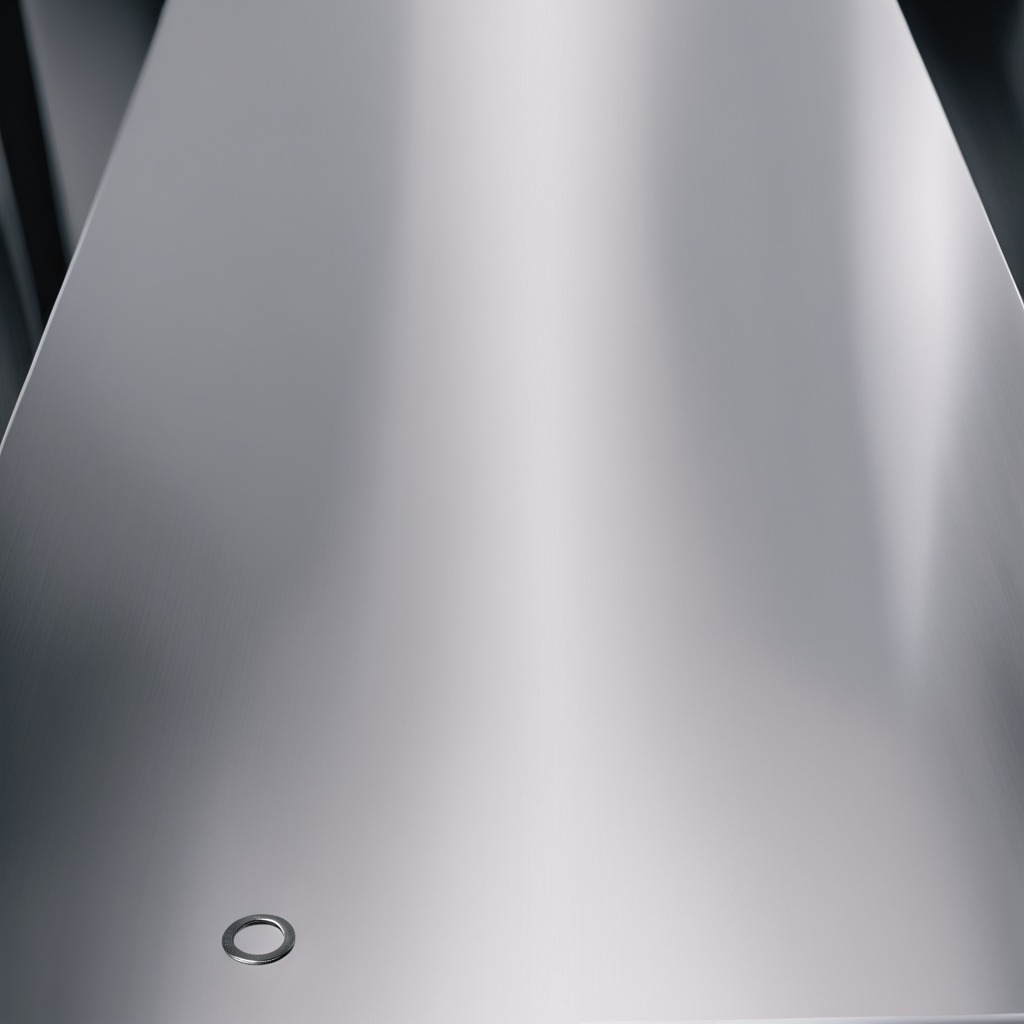
A flat metal washer lies on a stainless steel table in a high-end prototyping lab.